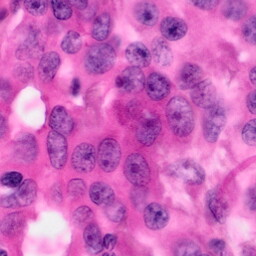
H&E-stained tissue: Pancreatic